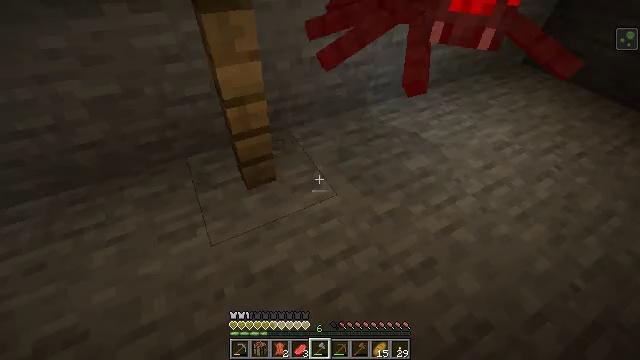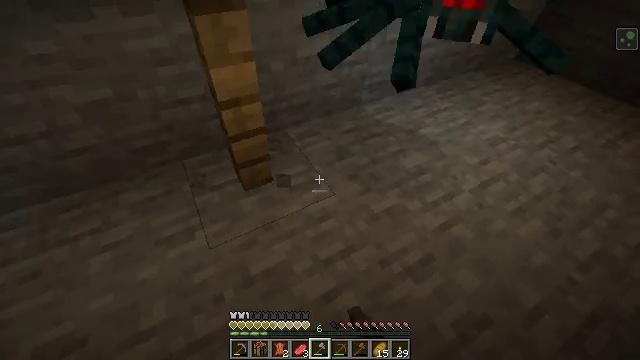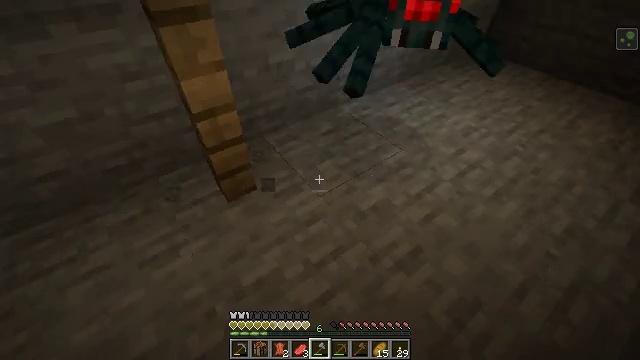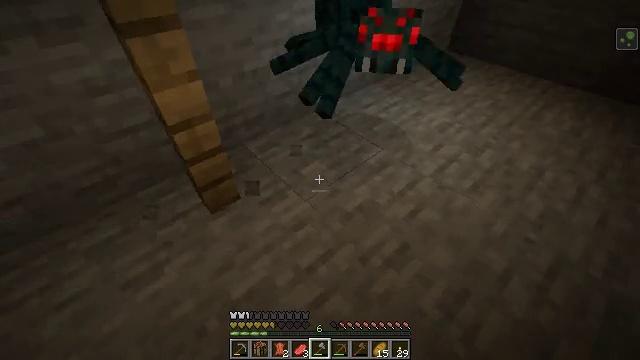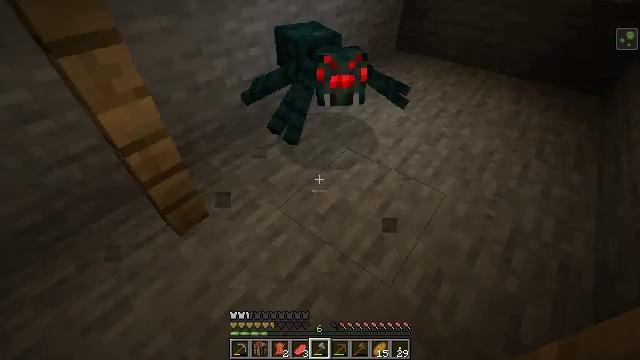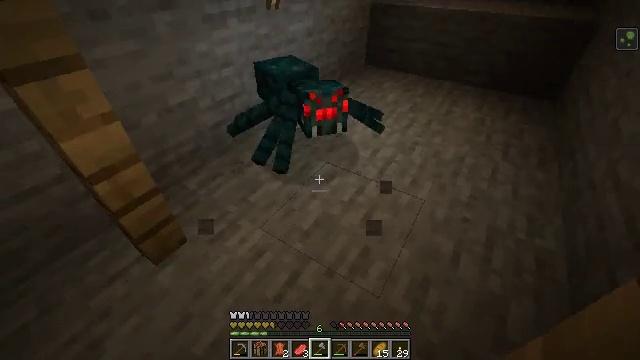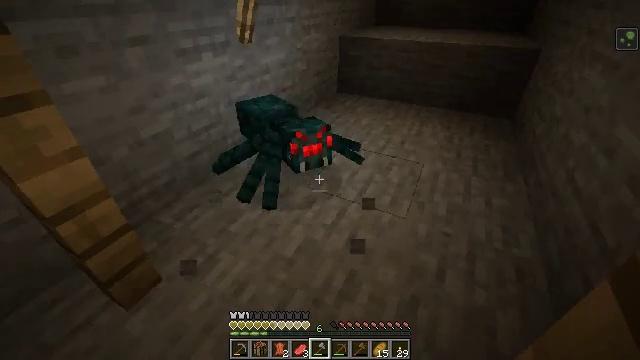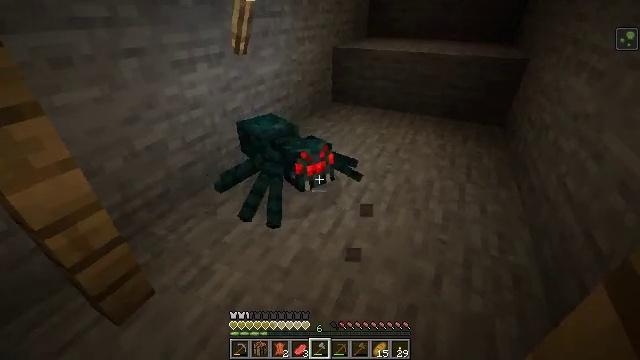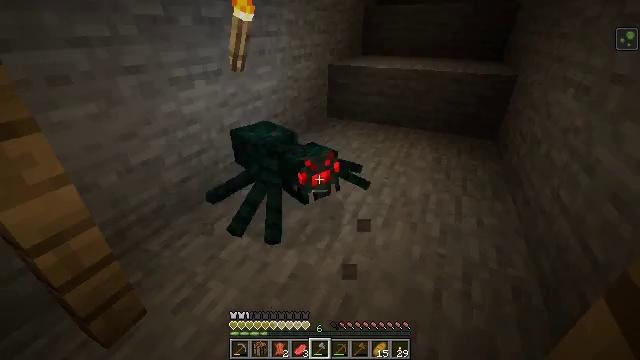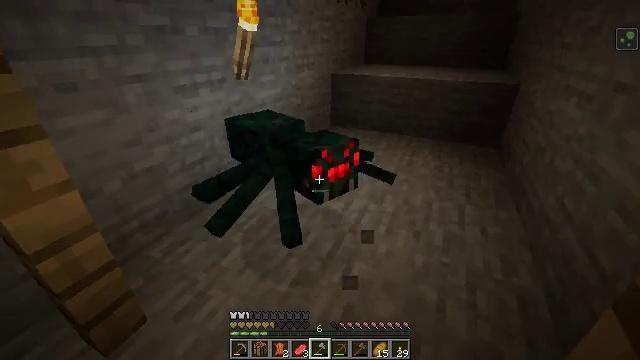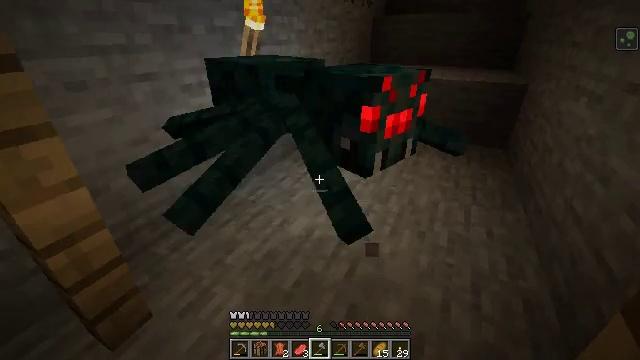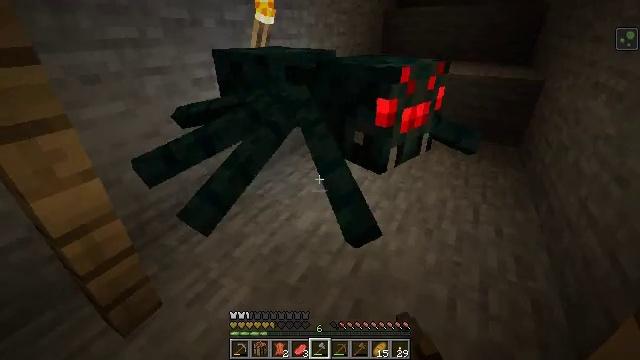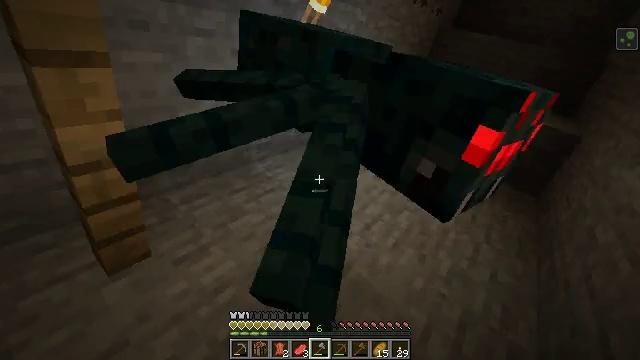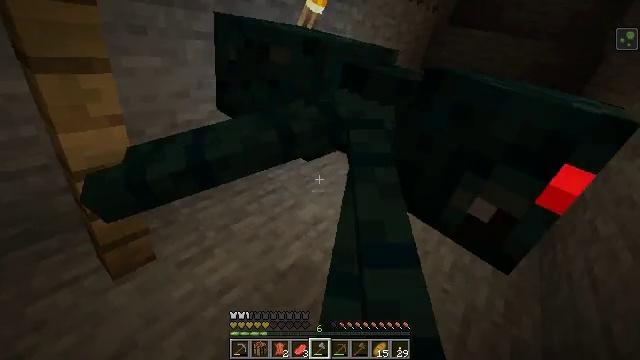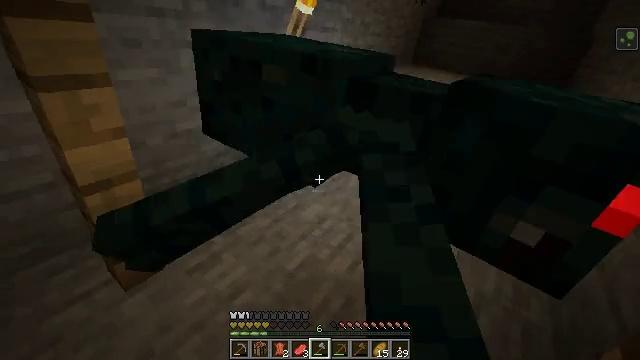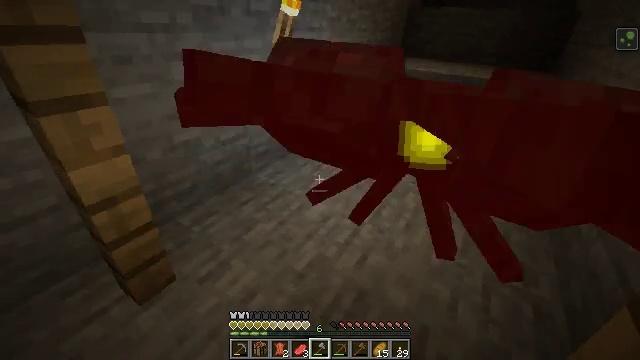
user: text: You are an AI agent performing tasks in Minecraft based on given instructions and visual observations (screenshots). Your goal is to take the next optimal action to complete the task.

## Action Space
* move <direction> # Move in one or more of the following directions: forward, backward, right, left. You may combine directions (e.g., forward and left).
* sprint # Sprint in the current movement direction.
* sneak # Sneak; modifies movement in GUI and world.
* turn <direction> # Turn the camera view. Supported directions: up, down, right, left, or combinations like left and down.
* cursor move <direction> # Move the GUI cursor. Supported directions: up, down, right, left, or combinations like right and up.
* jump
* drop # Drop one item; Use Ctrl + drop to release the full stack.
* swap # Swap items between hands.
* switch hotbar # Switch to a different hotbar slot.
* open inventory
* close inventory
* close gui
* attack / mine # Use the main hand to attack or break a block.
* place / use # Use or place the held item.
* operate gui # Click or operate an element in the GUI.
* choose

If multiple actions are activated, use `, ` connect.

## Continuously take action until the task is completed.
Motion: motion action
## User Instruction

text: Kill mobs in the caves.
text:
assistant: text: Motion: attack / mine
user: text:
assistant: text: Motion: turn right
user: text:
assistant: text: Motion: turn right, attack / mine
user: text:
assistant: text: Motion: turn right, attack / mine
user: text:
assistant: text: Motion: turn right and up, attack / mine
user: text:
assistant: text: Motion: turn right and up
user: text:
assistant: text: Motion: turn right and up
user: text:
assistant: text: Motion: turn up
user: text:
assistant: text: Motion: turn up
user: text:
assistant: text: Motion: turn left, attack / mine
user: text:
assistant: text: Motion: turn left and down, attack / mine
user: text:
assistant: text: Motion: turn left and down, attack / mine
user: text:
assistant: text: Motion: no_op
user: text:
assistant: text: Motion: attack / mine
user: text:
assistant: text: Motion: attack / mine
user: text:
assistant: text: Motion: attack / mine